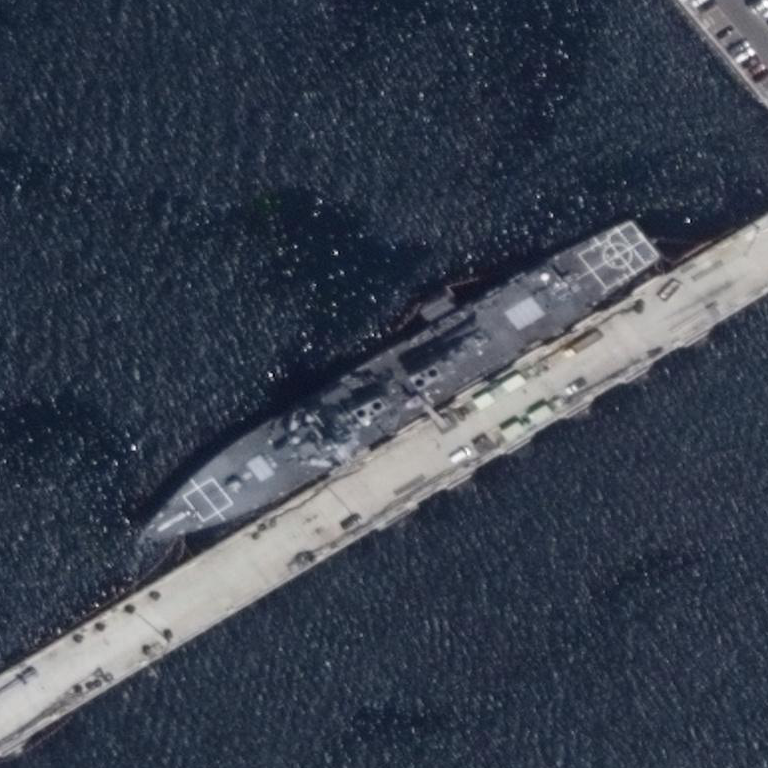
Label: destroyer